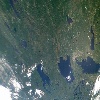
Label: land